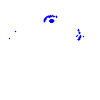
Particle: pion